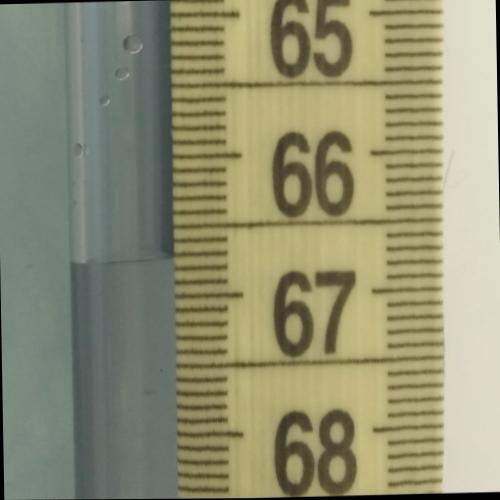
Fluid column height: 66.7 cm